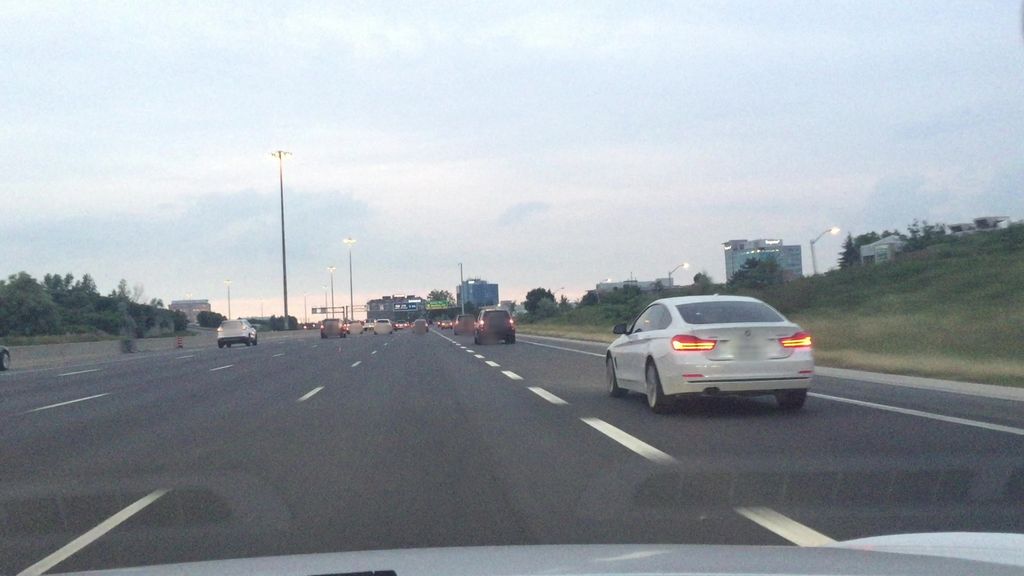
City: toronto